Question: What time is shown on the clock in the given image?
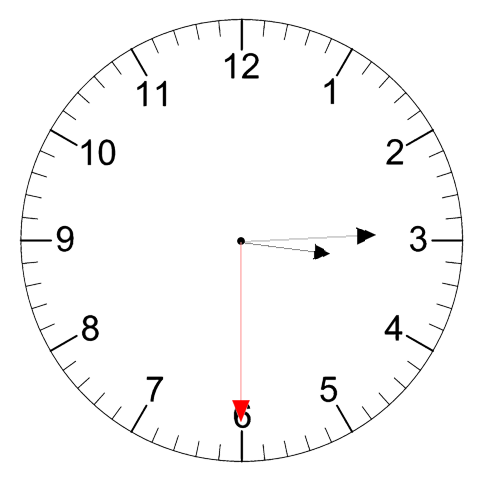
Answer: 03:14:30